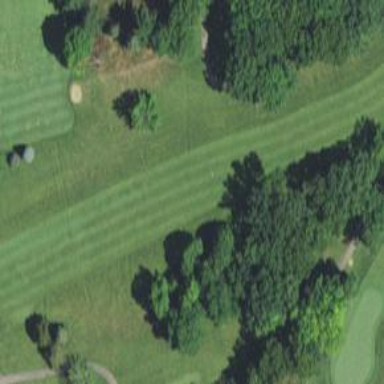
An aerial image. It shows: Grassy area designated as golf fairway.